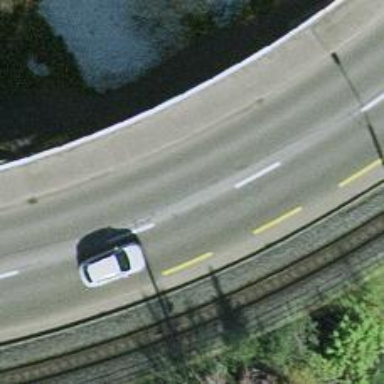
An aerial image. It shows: Secondary road over asphalt bridge with dedicated cycle lane on the left.